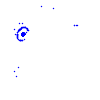
Particle: pion